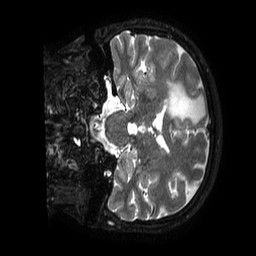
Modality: T2w
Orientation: coronal
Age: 68
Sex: female
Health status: ill
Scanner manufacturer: philips
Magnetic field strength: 3 T
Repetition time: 3.5 s
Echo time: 0.3 s